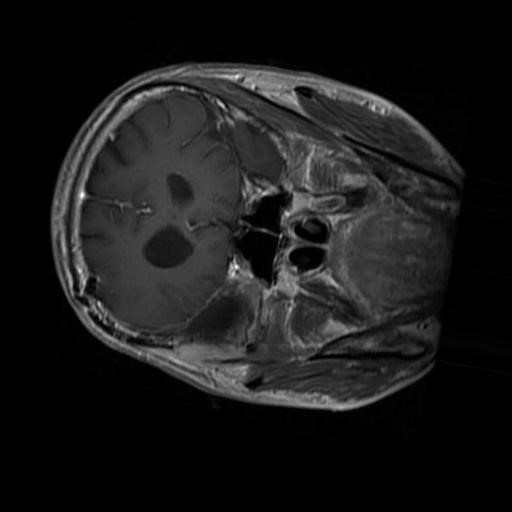
Label: brain_glioma